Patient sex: M
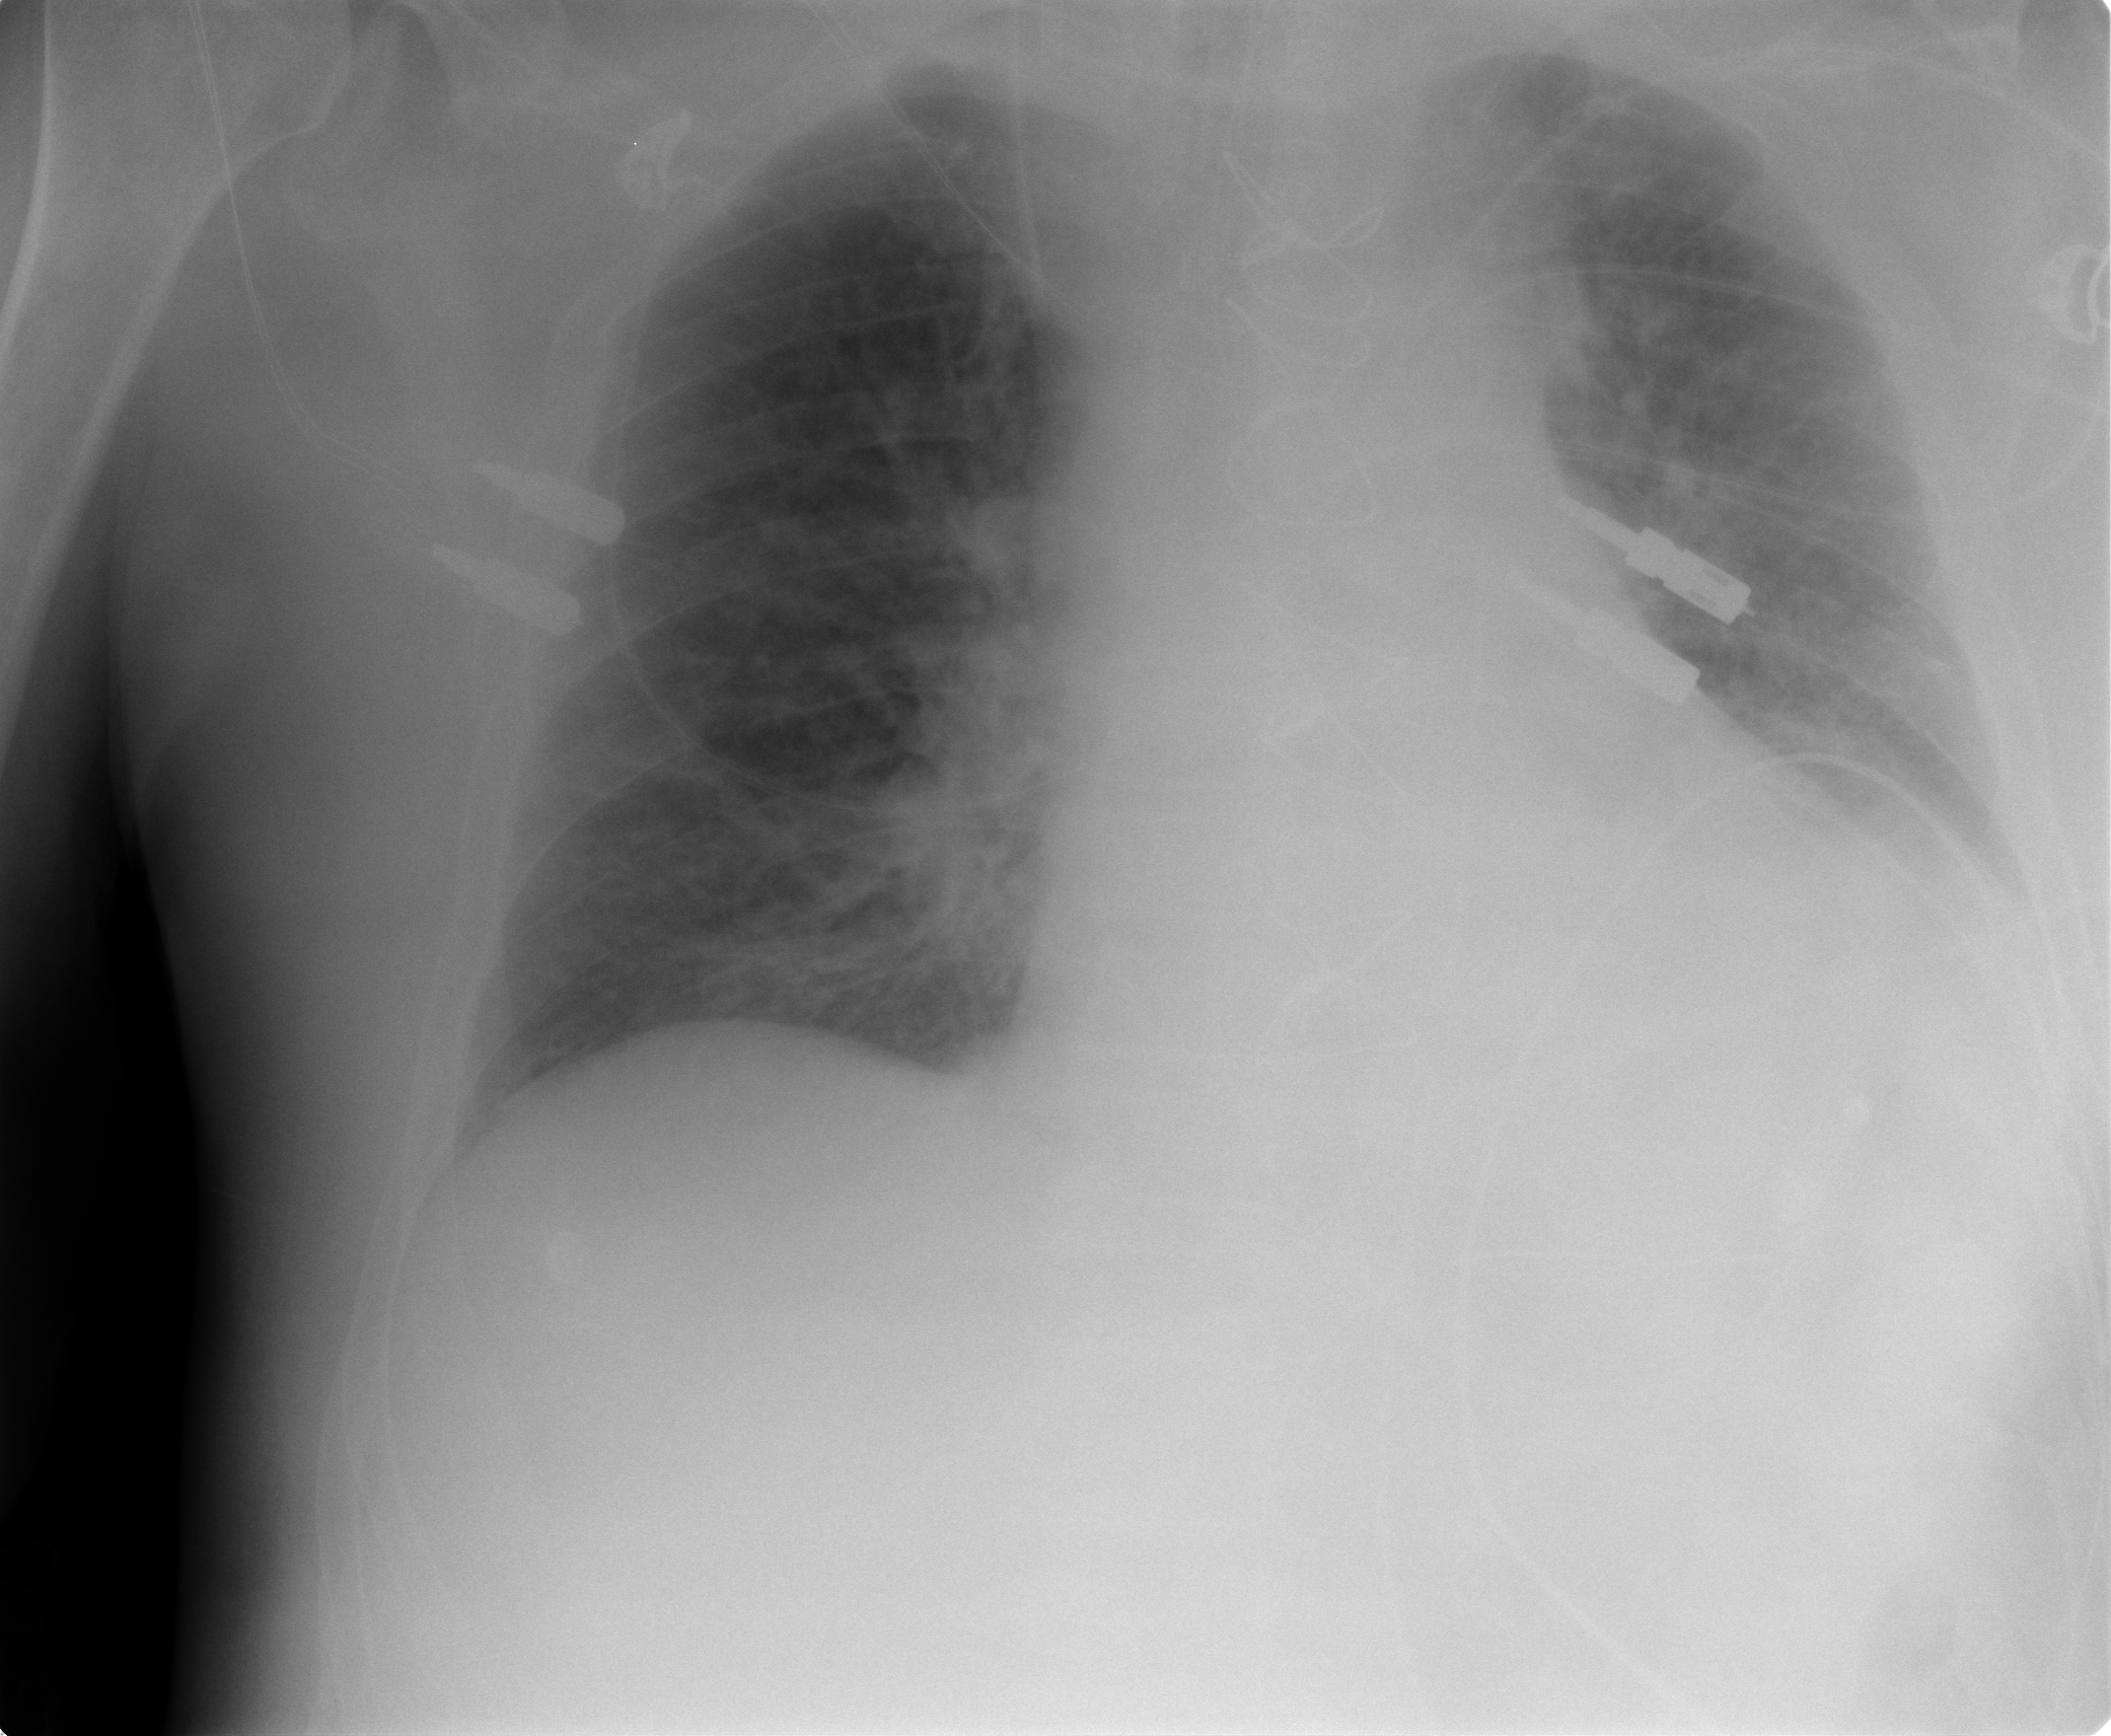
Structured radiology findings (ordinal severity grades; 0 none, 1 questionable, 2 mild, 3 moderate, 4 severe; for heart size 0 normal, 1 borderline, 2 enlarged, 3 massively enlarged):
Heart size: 2
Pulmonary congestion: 1
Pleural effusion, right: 0
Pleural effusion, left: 2
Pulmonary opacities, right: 0
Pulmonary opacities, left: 0
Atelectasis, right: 0
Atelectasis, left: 2